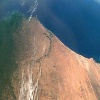
Label: land